Question: I am creating a content slider in which information is fetched from table in asp.net's repeater control. I am able to load data but when page gets load it doesn't give me frequent way of loading. Later this starts to get load smoothly but very first it show the all value containing in 'DataSet' and those are shown one upon other.
'''
$("#slideshowinfo > div:gt(0)").hide();
setInterval(function () {
$('#slideshowinfo > div:first')
.fadeOut(1000)
.next()
.fadeIn(1000)
.end()
.appendTo('#slideshowinfo');
}, 10000);
'''
'''
<div id="templatemo_banner_content">
<div id="slideshowinfo">
<asp:Repeater ID="rptrNewsUpdates" runat="server">
<ItemTemplate>
<div>
<div class="header_01"><asp:Label ID="lblNewsHeading" runat="server" Text='<% #Eval("OrgName") %>' /></div>
<p><asp:Label Id="lblNewsDescription" runat="server" Text='<%# string.Concat("Last Date: ",Eval("Last Date"),"<br/>","Total Post: ",Eval("TotalPost"),"<br/>","Eligibility: ",Eval("Eligibility"),"<br/>","Description: ",Eval("description")) %>' /></p>
<div class="button_01"><asp:LinkButton ID="linkReadMore" runat="server" PostBackUrl='<%# Eval("url") %>'>Read more</asp:LinkButton></div>
</div>
</ItemTemplate>
</asp:Repeater>
</div>
</div>
'''
'''
rptrNewsUpdates.DataSource = ds.Tables[0];
rptrNewsUpdates.DataBind();
'''

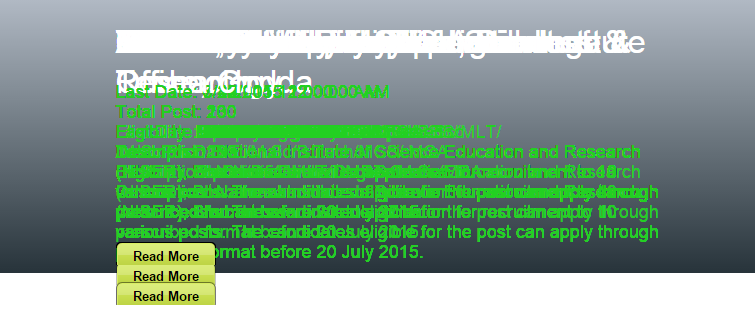
Answer: While I would recommend using an existing jQuery Slide Show plugin, I've modified some of your code to achieve what you're essentially looking for. I also made it possible for you to have multiple slide shows on the same page (be aware, though, that they will rotate at the same time). I wouldn't consider the JavaScript code modifications I've provided to be production-grade, but they demonstrate the point. Take note of the fact that I've added a bit of CSS to make sure that the initial visibility of the slide shows panes are as they should be right at the load of the page. You'd need to modify a bit of your Repeater code to account for the fact that I'm pre-populating the class attribute of the first pane of a slide show (you need to make sure the class attribute is populated on the page.
In what I've provided, I've stripped out your ASP.Net code to make my example clearer.
Here's the code:
'''
<html>
<head>
<!--these style rules should be moved to a separate file -->
<style type="text/css">
.slideshow .pane {
display: none;
}
.slideshow .pane.active {
display: block;
}
</style>
<script src="https://code.jquery.com/jquery-1.11.3.min.js" type="text/javascript"></script>
<!--
This JS code should be moved to a separate file, and its purpose is simply to be instructive for answering the question
by refining the JS supplied in the question.
This modified code is not production grade.
Assumptions:
-If multiple slide shows on a page, they rotate at the same time
-No slideshow controls.
-->
<script type="text/javascript">
(function($) {
setInterval(function () {
var fadeSpeed = 1000;
$(".slideshow").each(function(){
var $this = $(this);
var $activeSlide = $this.find('div.active');
var $nextSlide = $activeSlide.next();
if($nextSlide.length == 0) {
$nextSlide = $this.find("div.pane:first");
}
$activeSlide.fadeOut(fadeSpeed, function() {
$(this).removeClass("active");
$nextSlide.fadeIn(fadeSpeed).addClass("active");
});
});
}, 10000);
})(jQuery);
</script>
</head>
<body>
<h1>Slide Show Example</h1>
<div id="templatemo_banner_content">
<h2>Slide Show 1</h2>
<div class="slideshow">
<!--insert ASP.Net Repeater code here in order to output each pane based on data in the datasource -->
<div class="pane active">
<div class="header_01">Org Name 1</div>
<p>Description 1</p>
<div class="button_01"><input type="button" value="Read More" /></div>
</div>
<div class="pane">
<div class="header_01">Org Name 2</div>
<p>Description 2</p>
<div class="button_01"><input type="button" value="Read More" /></div>
</div>
</div>
<h2>Slide Show 2</h2>
<div class="slideshow">
<!--insert ASP.Net Repeater code here in order to output each pane based on data in the datasource -->
<div class="pane active">
<div class="header_01">Org Name 3</div>
<p>Description 3</p>
<div class="button_01"><input type="button" value="Read More" /></div>
</div>
<div class="pane">
<div class="header_01">Org Name 4</div>
<p>Description 4</p>
<div class="button_01"><input type="button" value="Read More" /></div>
</div>
</div>
</div>
</body>
</html>
'''